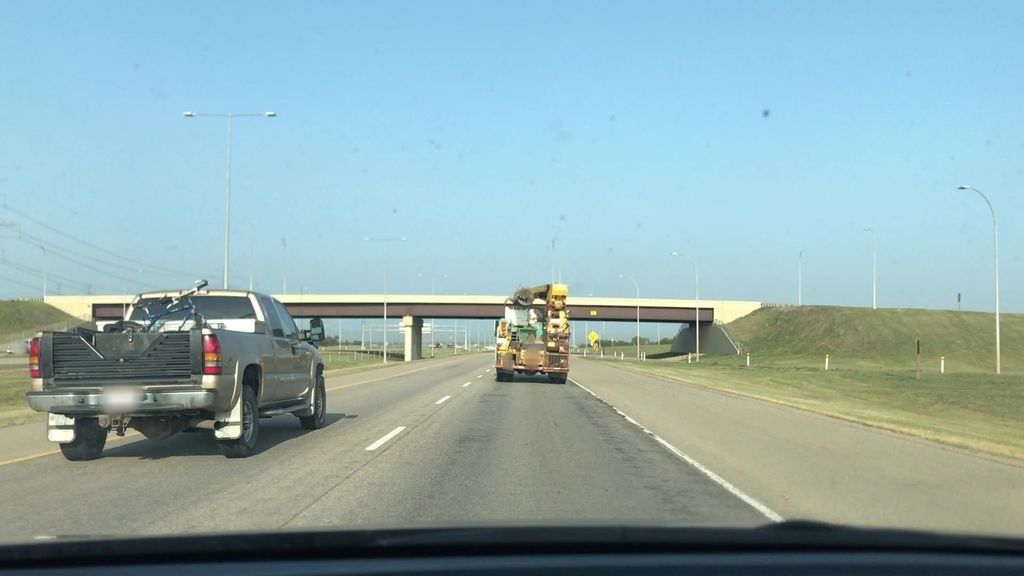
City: edmonton